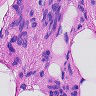
Metastatic tissue present: yes